Question: I'm starting to develop a poc with the main features of a turn-based RPG similar to Breath of Fire 4, a mixture of 3D environment with characters and items such as billboards.
I'm using an orthographic camera with an angle of 30 degrees on the X axis, I did my sprite to act as a billboard with the pivot in the center, the problem occurs when the sprite is nearing a 3D object such as a wall.
Check out the image:

I had tried the solution leaving the rotation matrix of the billboard "upright", worked well, but of course, depending on the height and angle of the camera toward the billboard it gets kinda flattened, I also changed the pivot to the bottom of the sprite but this problem appears with objects in front of the sprite too. I was thinking that the solution would be to create a fragment shader that relies on the depth texture of some previous pass, I tried to think in how to do it with shaders but I could not figure it out. Could you help me with some article or anything that puts me in the right direction? Thank you.
See what I am trying to achieve <URL>.
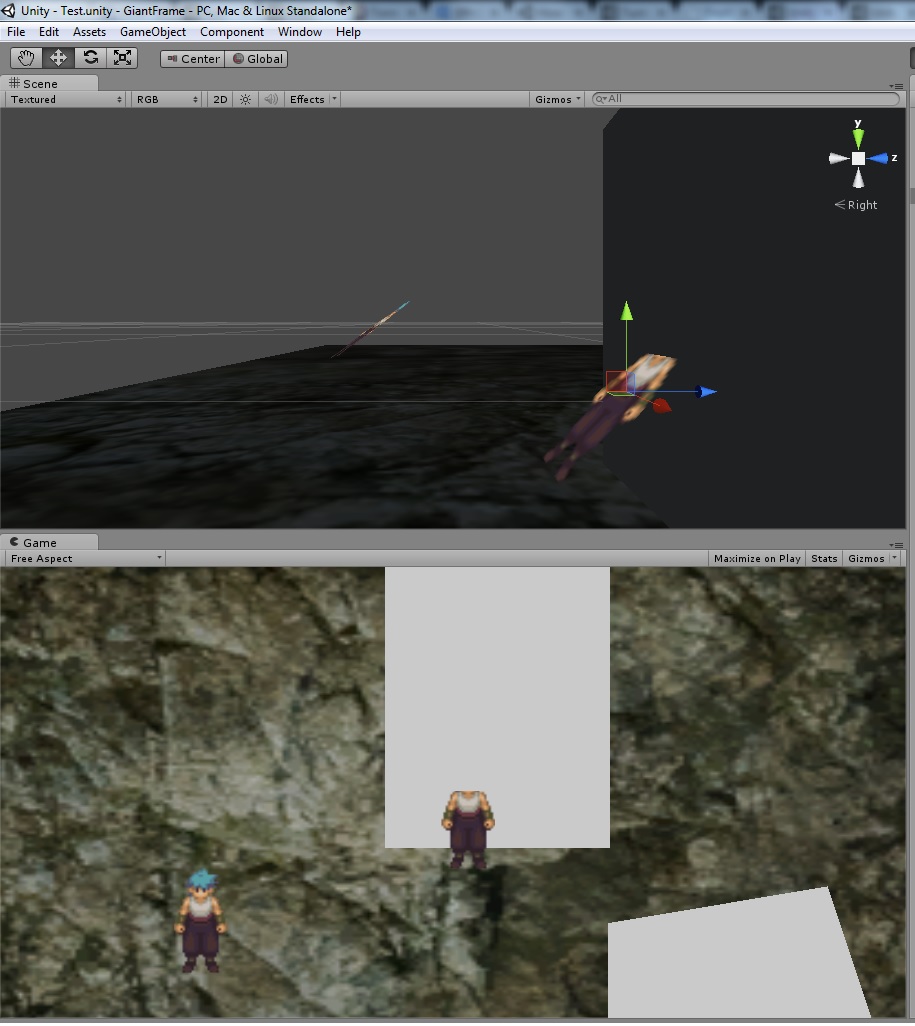
Answer: You had got the right approach. Use the matrix, and of billboards preparing flattened Z by your camera. The Z scaling should be about 1.1547. It is (1 / cos30), which makes billboards look like original size from the camera with the angle of 30 degrees. It seems a tricky way but developers of BoF4 on the video might use the same solution too.